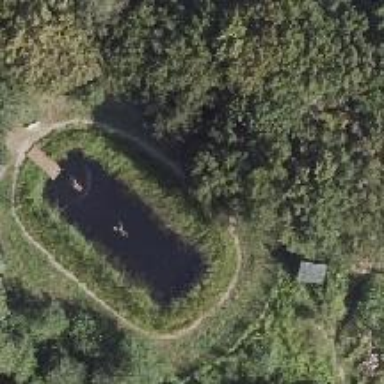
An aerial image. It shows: Pond surrounded by natural water.